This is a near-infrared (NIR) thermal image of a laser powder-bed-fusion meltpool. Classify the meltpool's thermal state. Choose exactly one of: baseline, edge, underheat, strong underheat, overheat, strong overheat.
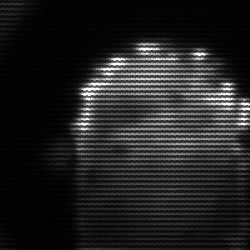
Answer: baseline